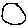
Label: circle